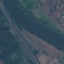
Land use / land cover class: River